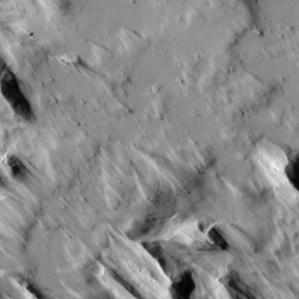
Label: non_frost